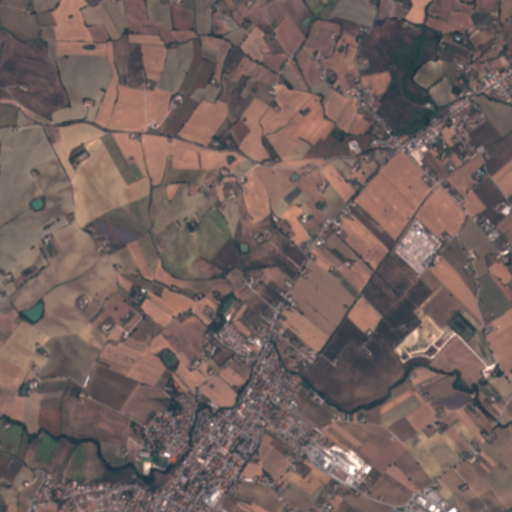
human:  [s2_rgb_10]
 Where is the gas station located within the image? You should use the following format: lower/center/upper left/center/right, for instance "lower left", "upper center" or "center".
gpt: The gas station is located in the upper right of the image.
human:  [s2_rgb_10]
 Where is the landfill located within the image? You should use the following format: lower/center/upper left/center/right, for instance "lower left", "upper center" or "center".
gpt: The landfill is located in the lower right of the image.
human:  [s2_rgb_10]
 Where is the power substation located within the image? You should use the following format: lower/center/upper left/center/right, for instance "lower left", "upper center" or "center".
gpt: The power substation is located in the center right of the image.
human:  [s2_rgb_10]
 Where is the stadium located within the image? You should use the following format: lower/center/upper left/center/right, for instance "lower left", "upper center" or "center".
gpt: The stadium is located in the lower left of the image.
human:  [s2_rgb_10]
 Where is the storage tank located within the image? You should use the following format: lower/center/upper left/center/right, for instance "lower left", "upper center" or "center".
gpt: The storage tank is located in the lower left of the image.
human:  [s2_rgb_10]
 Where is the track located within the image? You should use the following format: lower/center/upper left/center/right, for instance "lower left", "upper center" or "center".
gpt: The track is located in the lower center of the image.
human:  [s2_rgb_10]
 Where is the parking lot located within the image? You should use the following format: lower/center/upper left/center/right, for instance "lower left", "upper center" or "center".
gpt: There is no parking lot in the image.